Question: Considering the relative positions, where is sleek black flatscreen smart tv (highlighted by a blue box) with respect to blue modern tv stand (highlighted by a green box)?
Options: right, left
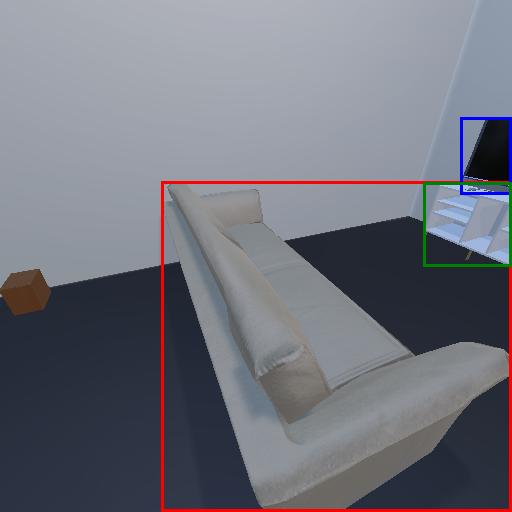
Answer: right